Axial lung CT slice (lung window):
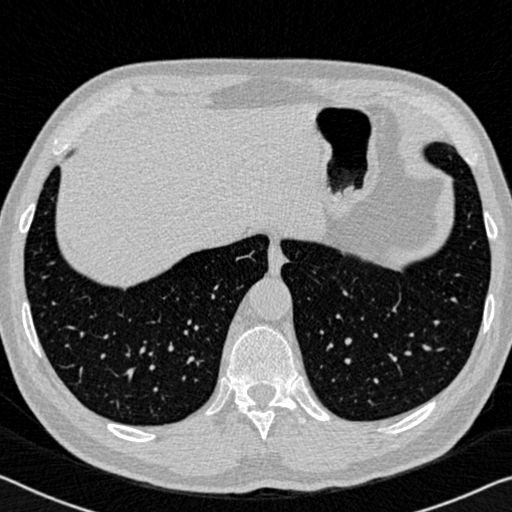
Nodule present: no